Field crop: tomato
Growth stage: 1
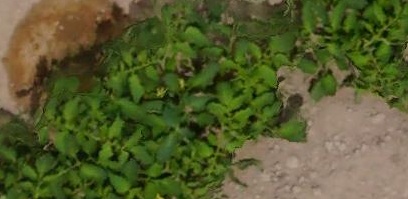
Species: tomato